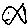
Label: fish